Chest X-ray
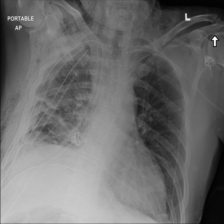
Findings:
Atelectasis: negative
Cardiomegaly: negative
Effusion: negative
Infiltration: negative
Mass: negative
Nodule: negative
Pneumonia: negative
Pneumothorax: negative
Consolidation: negative
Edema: negative
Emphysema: negative
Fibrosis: negative
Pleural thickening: negative
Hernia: negative